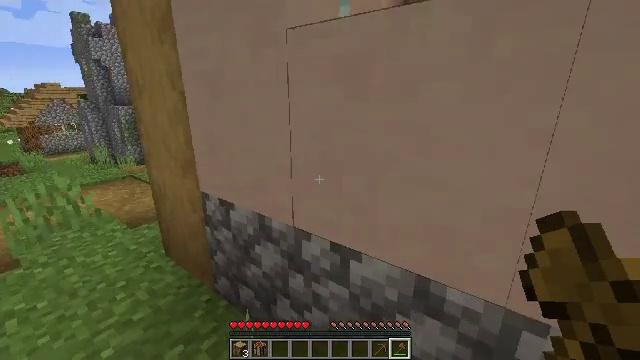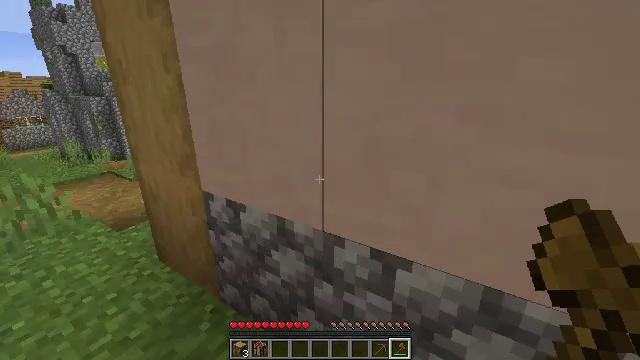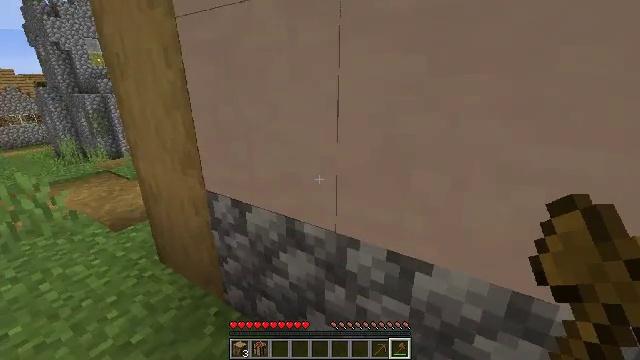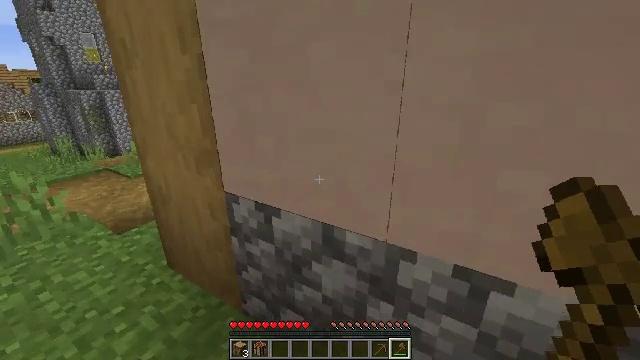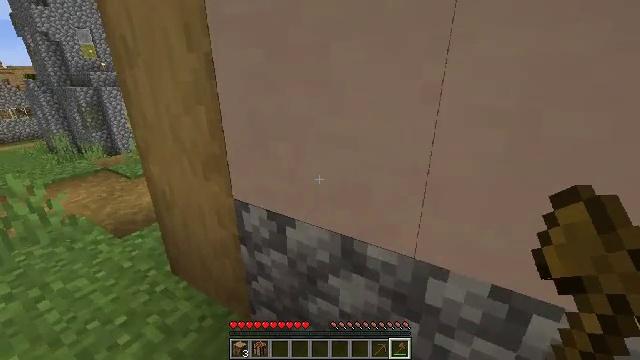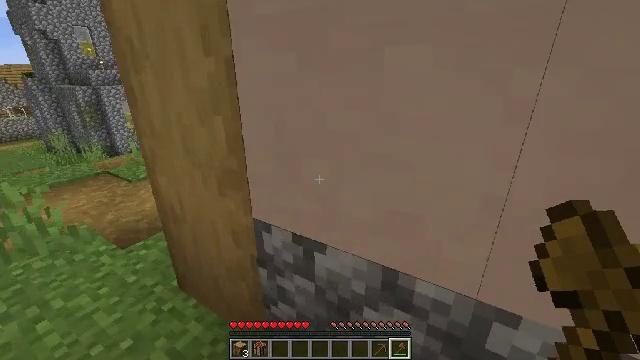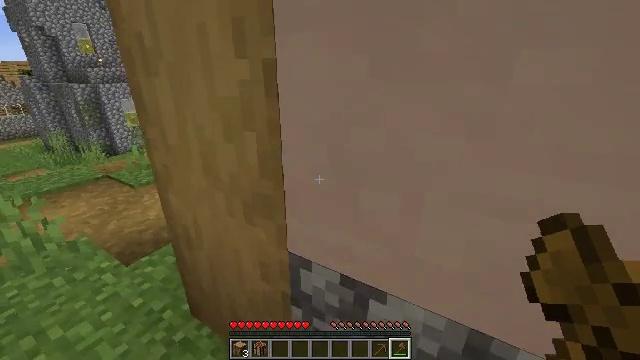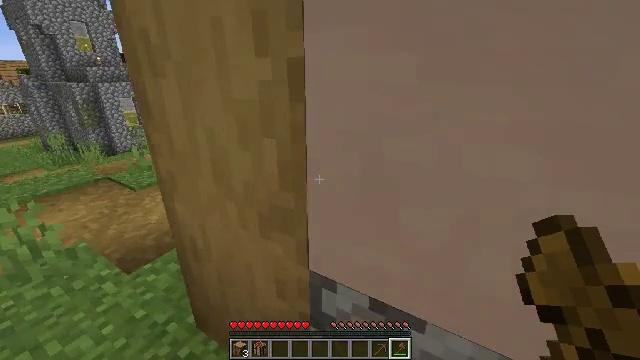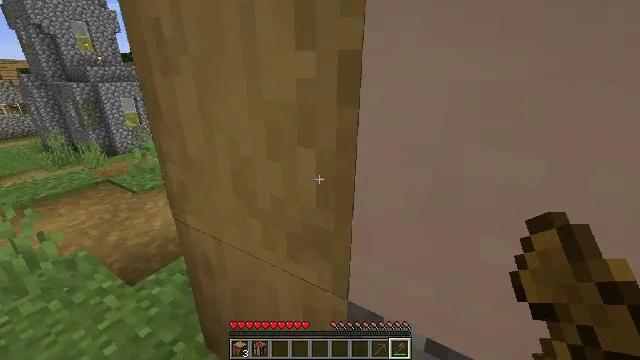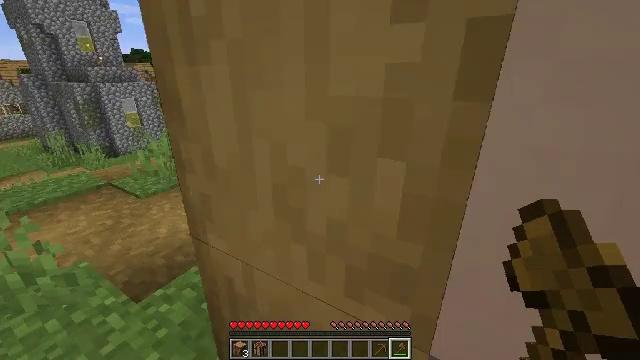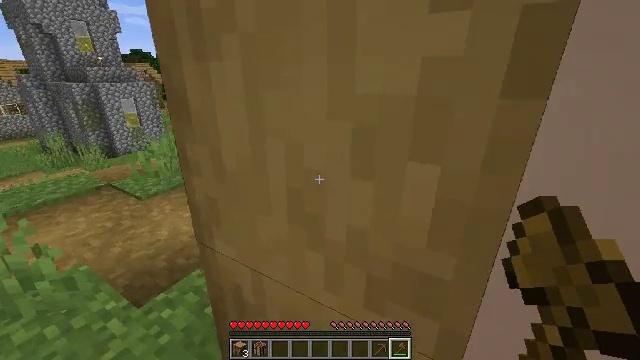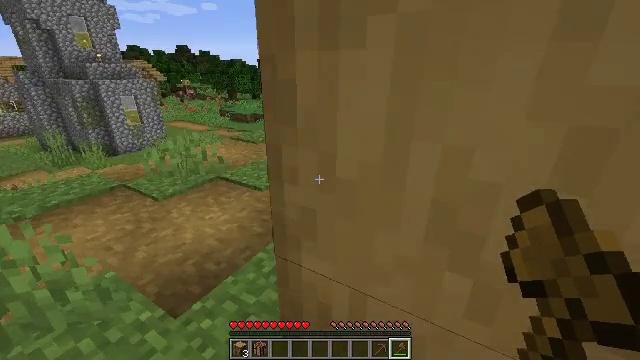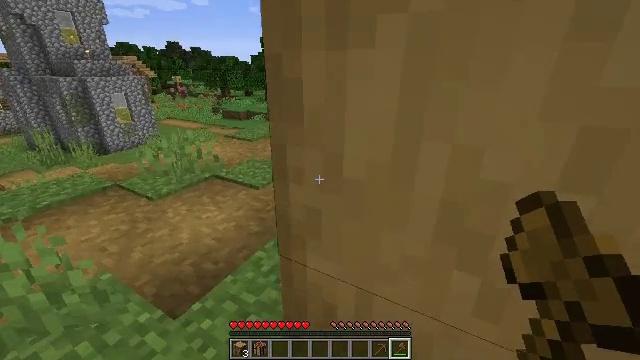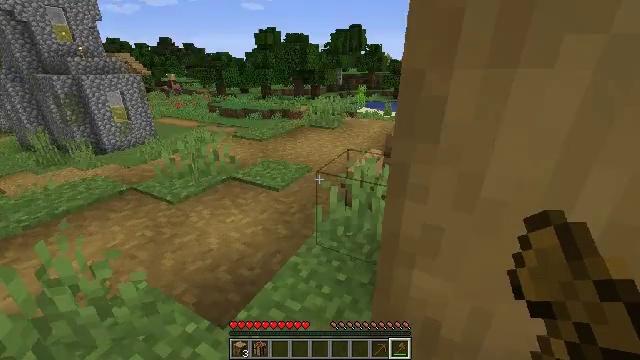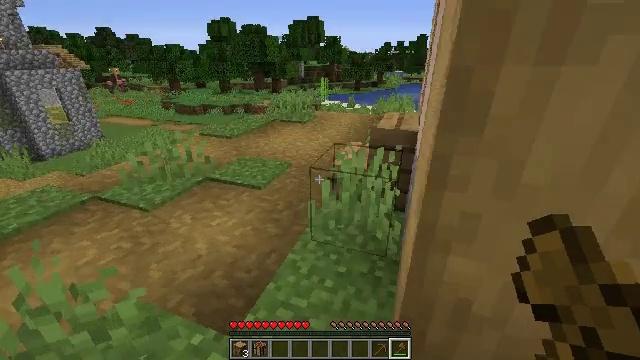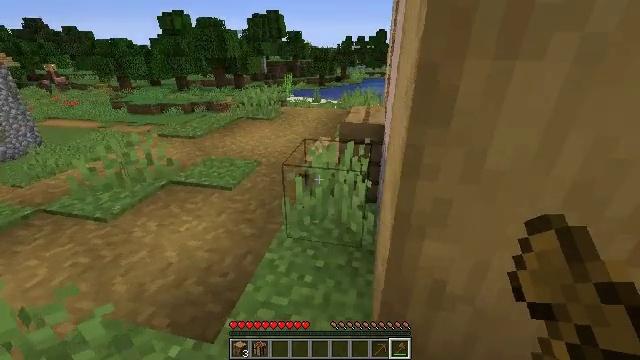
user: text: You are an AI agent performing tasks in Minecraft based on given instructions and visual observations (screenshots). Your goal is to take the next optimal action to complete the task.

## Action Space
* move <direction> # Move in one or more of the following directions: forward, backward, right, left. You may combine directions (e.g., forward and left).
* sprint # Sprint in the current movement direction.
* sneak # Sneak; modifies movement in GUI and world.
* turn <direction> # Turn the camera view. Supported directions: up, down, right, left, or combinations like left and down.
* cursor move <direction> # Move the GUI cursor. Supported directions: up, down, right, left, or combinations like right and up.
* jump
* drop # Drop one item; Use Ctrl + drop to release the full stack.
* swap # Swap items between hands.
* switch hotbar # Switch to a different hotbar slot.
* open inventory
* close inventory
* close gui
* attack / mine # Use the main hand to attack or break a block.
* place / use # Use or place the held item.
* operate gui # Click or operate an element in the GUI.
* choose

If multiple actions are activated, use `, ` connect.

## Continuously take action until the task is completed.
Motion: motion action
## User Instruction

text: Mine planks.
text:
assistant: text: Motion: move forward and move left, turn right and down
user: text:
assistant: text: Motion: move forward and move left
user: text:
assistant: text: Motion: move forward and move left
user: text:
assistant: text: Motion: move forward and move left
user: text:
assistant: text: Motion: move forward and move left
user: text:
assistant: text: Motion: move forward and move left
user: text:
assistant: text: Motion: move forward and move left
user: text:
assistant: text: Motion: move forward and move left
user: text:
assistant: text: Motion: move forward and move left
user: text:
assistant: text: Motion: move left
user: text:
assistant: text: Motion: move left
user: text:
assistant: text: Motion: move left, turn right
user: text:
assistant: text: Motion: move left, turn right
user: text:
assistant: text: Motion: move left, turn right and down
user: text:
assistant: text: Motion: move left, turn right
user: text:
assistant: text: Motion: move left, turn right and down
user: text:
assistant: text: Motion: move left, turn right and down
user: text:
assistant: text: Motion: move left, turn right
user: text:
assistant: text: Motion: move forward and move left, turn right
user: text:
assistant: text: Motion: move forward and move left, turn right
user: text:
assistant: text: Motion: move forward and move left, turn right and up
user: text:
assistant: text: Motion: move forward and move left, turn right and up
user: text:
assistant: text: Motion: move forward and move left
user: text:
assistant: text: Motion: move forward and move left
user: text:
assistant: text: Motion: move forward and move left
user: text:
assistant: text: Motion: move forward and move left
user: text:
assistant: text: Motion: move forward and move left, turn left
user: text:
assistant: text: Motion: move forward and move left, turn left and down
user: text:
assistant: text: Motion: move forward and move left, turn left and down
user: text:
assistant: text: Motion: move forward and move left, turn left and down